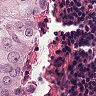
Metastatic tissue present: yes